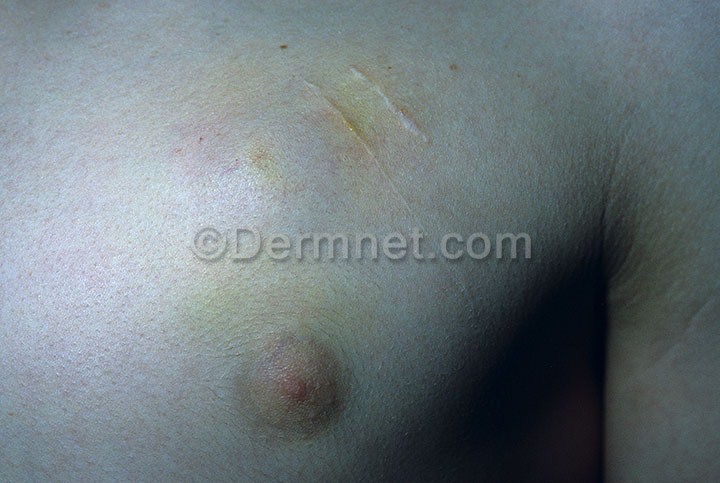
Disease: Vascular Tumors